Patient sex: F
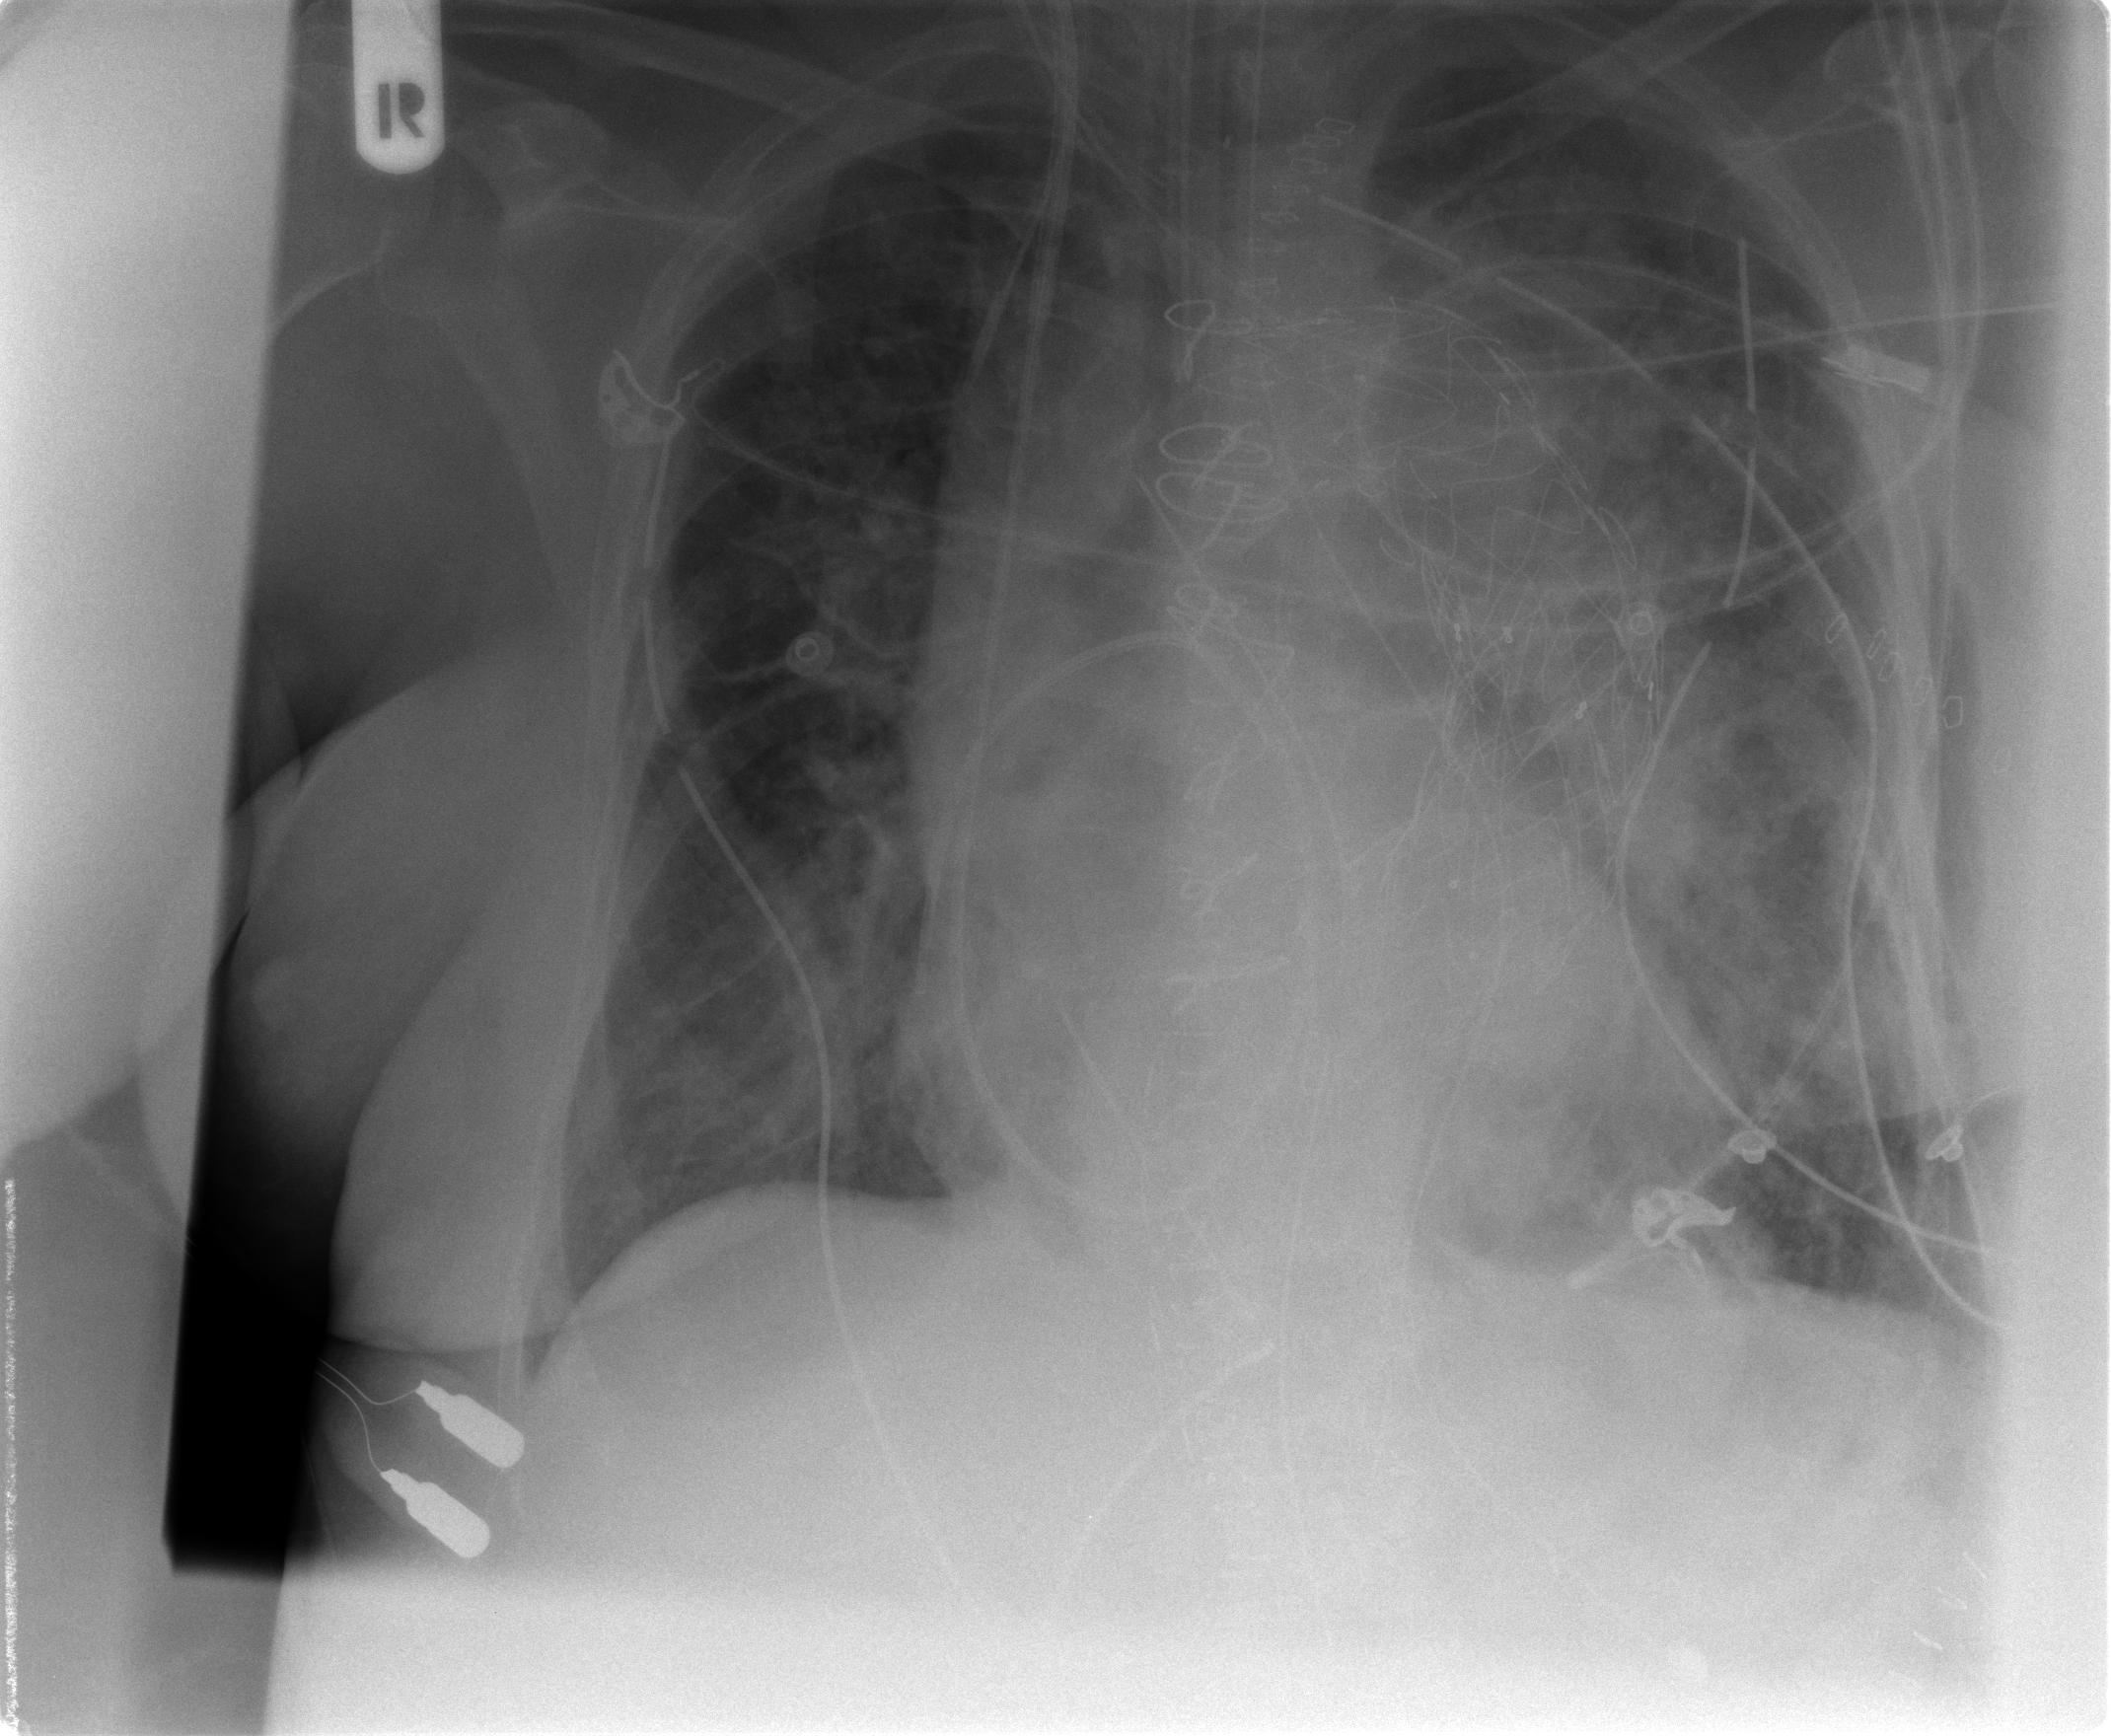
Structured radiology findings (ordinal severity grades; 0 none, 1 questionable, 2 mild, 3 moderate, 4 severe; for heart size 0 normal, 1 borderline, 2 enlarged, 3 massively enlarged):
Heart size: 2
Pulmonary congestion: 2
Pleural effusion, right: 0
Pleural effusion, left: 0
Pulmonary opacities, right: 2
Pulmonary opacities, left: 3
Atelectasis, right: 1
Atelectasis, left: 2